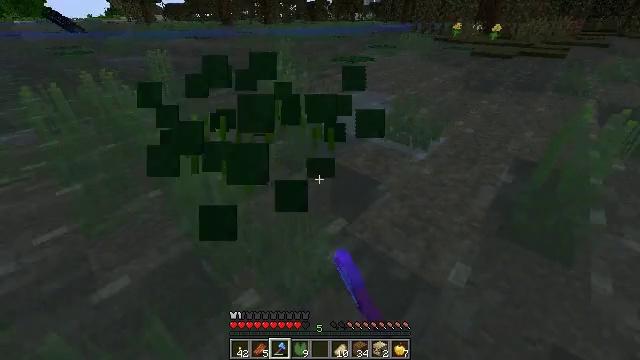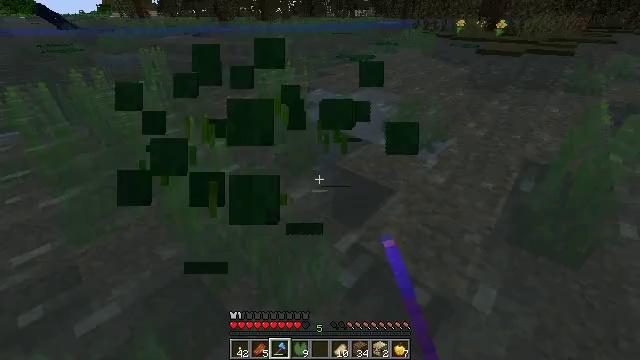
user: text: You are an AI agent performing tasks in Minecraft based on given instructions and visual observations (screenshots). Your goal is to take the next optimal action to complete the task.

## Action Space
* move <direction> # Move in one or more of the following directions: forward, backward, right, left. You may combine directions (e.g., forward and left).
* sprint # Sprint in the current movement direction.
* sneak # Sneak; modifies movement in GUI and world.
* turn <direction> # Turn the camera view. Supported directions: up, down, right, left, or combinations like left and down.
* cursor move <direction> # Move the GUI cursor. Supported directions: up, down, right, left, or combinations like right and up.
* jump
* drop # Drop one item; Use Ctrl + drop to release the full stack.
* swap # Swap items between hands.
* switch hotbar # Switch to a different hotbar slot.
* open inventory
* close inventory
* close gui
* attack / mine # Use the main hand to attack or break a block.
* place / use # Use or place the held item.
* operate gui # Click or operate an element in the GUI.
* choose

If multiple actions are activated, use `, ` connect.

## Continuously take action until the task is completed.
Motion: motion action
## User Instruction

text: Break the tall seagrass.
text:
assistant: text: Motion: move forward, sprint, attack / mine, jump
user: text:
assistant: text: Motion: sprint, attack / mine, jump